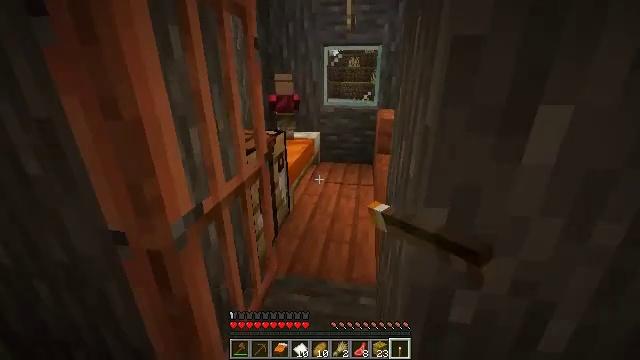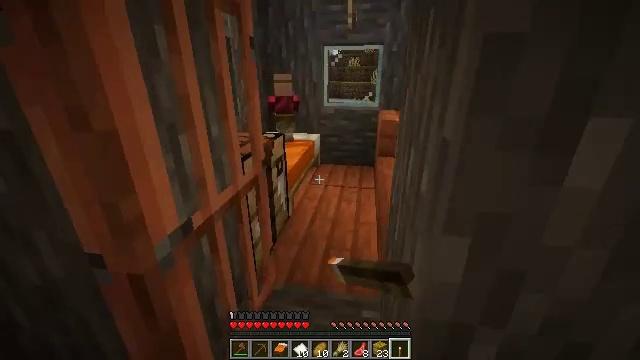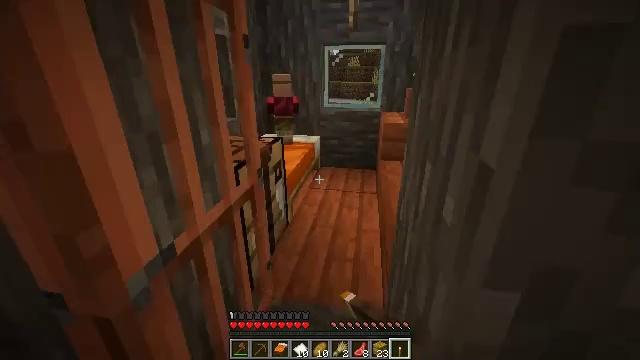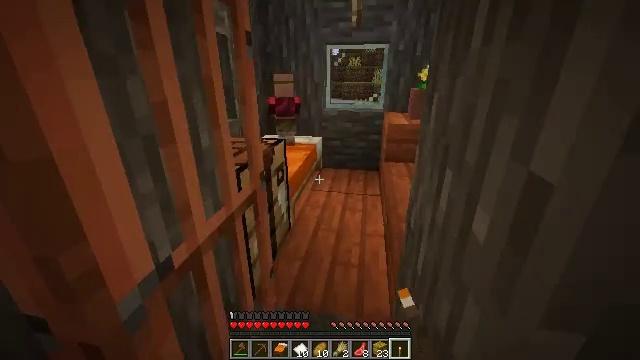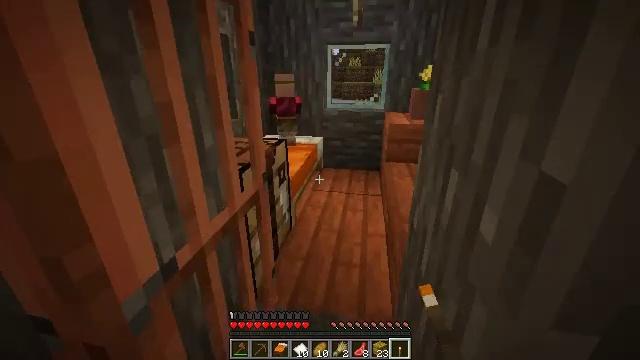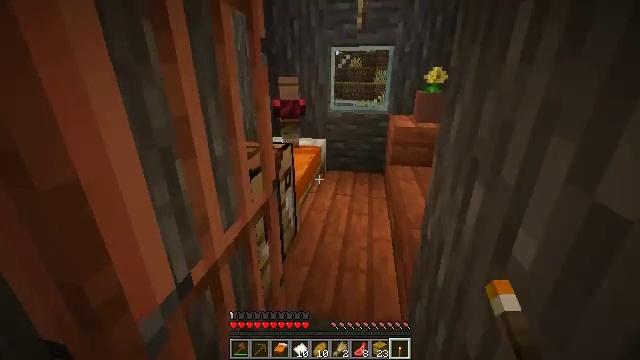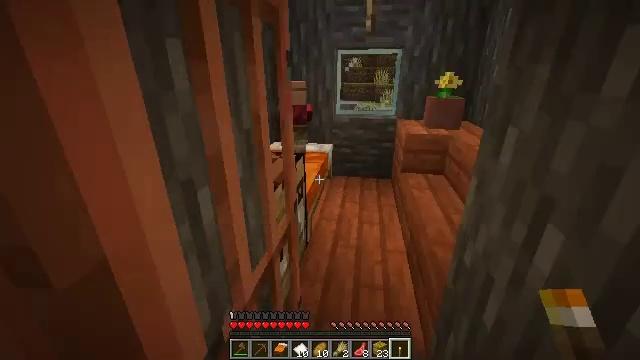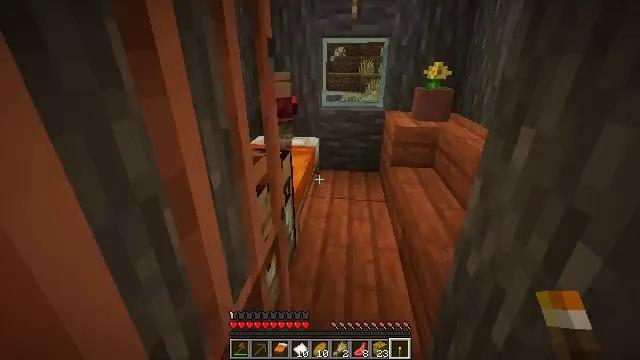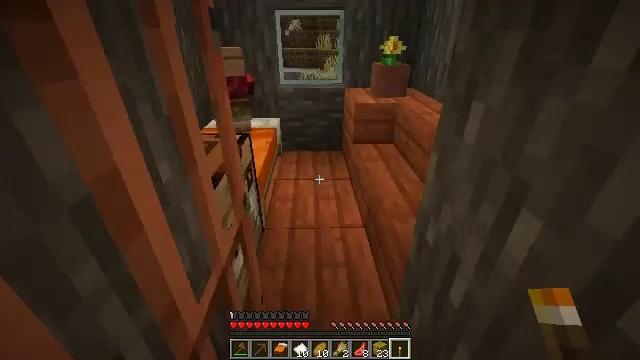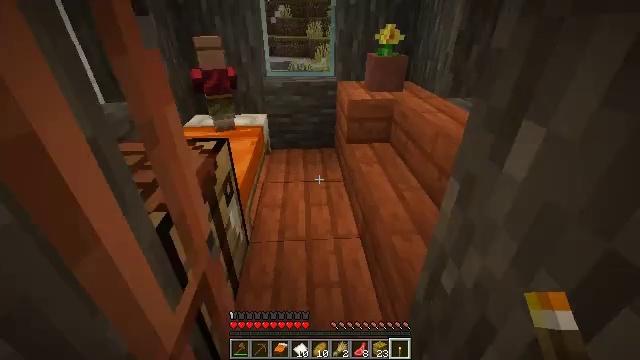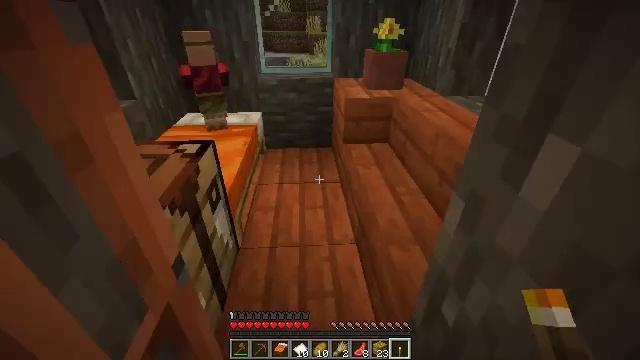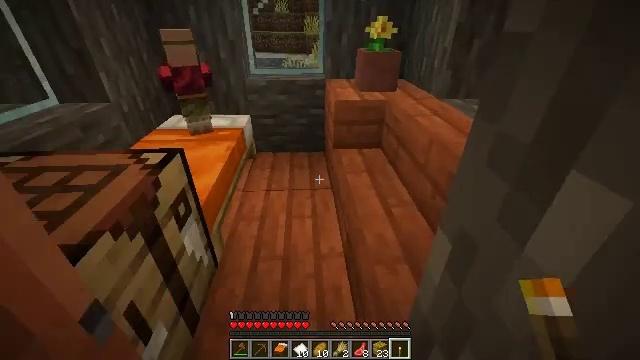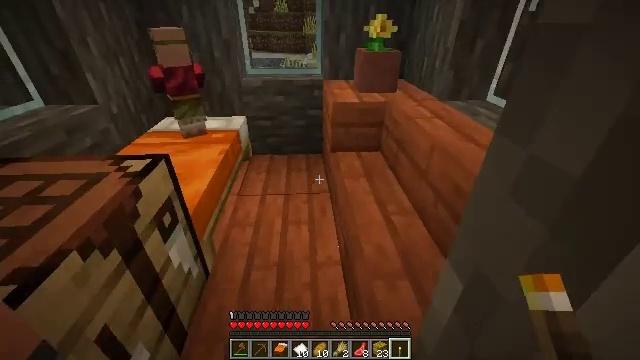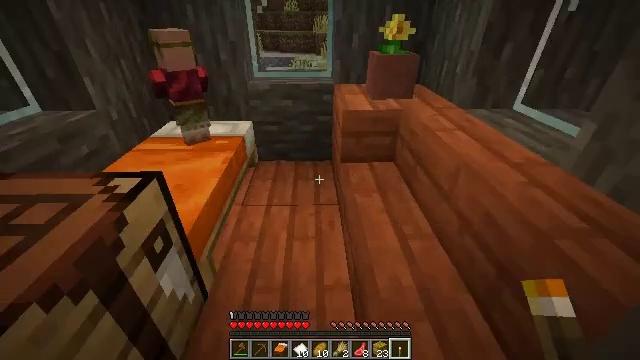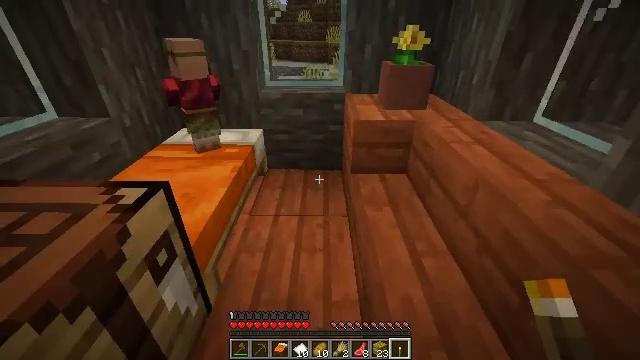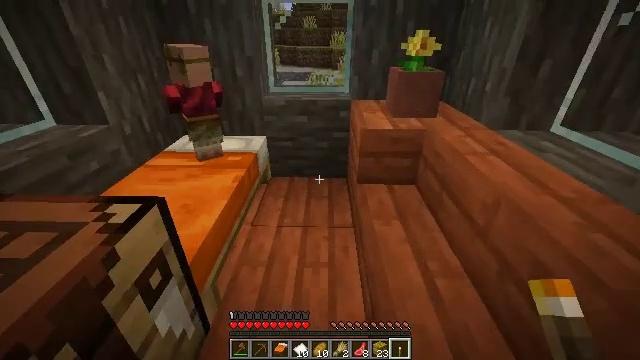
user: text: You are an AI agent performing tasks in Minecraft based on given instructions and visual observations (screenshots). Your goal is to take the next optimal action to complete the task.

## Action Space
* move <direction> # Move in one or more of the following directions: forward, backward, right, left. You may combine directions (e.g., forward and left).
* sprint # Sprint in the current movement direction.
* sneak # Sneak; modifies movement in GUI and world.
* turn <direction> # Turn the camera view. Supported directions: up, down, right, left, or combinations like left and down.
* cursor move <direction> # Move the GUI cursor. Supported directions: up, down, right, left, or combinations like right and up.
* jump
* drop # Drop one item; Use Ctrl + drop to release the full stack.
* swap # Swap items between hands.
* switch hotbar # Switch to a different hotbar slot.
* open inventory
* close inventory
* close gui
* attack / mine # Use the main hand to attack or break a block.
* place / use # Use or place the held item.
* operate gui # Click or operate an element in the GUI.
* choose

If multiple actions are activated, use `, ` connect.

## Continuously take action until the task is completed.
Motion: motion action
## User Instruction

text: Mine the blast furnace.
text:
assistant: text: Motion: move forward, use / place
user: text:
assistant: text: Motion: move forward
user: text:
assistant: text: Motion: move forward
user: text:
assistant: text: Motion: move forward
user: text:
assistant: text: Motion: move forward and move left
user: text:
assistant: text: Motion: move forward and move left
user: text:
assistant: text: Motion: move forward and move left, turn right and down
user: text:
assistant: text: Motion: move forward, turn right and down
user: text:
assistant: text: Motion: move forward, turn right and down
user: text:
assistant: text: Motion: move forward and move right
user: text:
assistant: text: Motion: move forward and move right
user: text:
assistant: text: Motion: move forward and move right
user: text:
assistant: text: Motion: move forward and move right, turn left
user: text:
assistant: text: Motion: turn left and up
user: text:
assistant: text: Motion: no_op
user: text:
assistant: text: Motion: turn up
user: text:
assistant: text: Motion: turn right and up
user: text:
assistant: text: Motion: no_op
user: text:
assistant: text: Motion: no_op
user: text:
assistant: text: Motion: turn left
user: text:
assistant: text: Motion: turn left
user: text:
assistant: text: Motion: turn left and up
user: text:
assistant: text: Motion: turn left and up
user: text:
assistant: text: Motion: turn left and up
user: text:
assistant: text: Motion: no_op
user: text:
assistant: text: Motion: no_op
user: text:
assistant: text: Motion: no_op
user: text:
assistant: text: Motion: move back
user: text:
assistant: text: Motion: move back
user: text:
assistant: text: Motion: move back